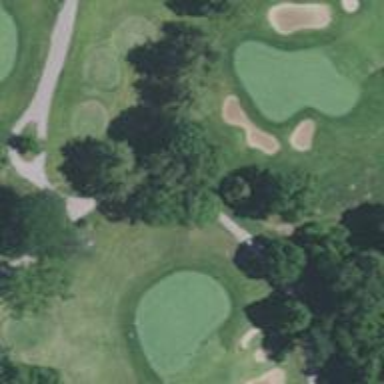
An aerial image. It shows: Path for both road and golf.